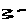
Label: zigzag